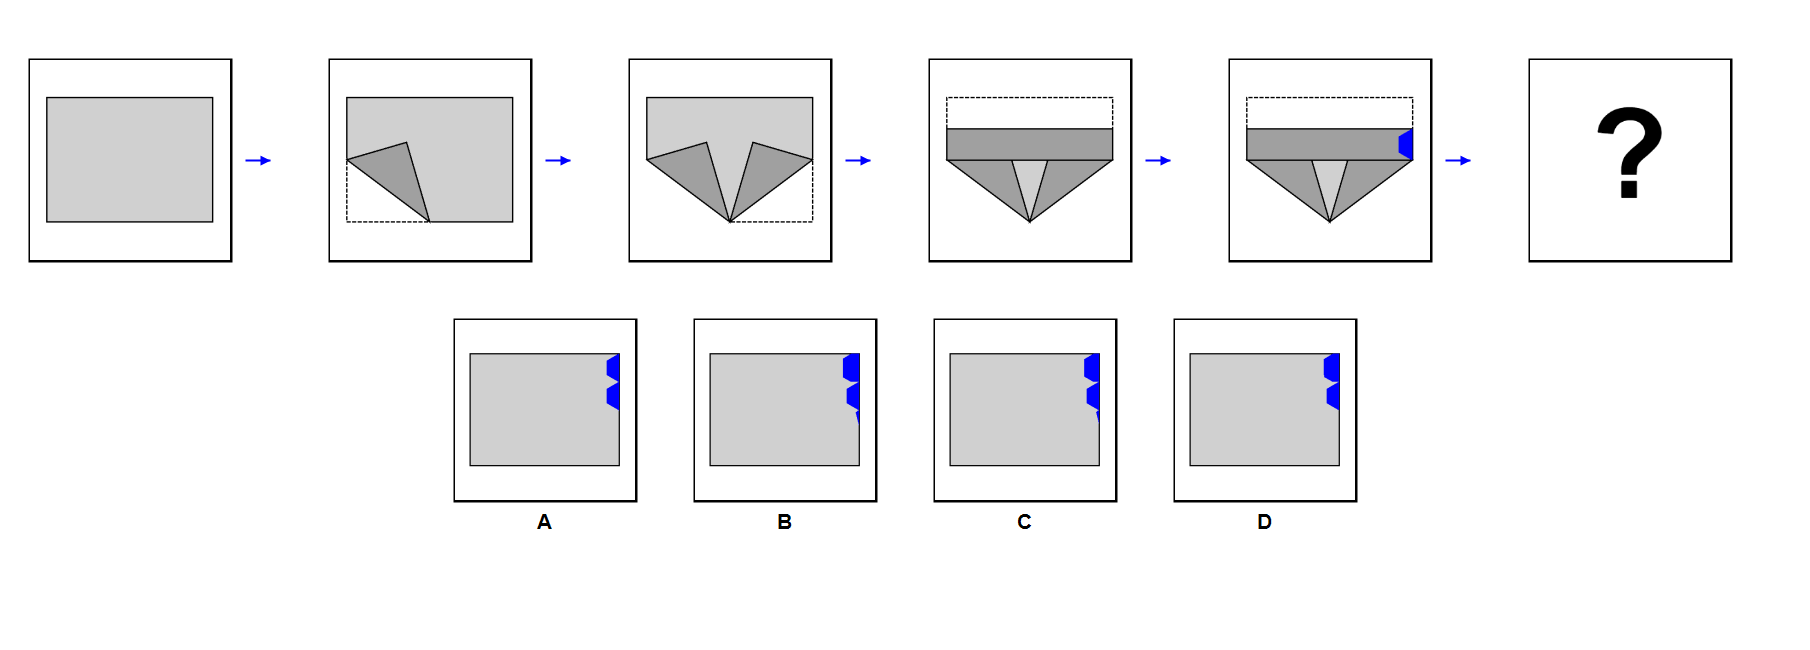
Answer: A